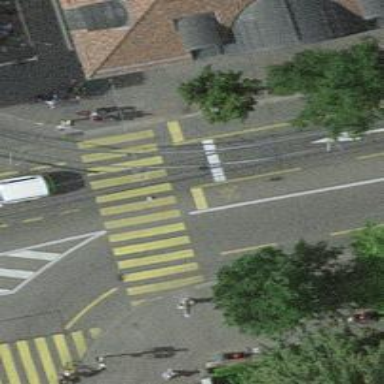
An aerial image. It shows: Tram railway with one track and electrified by contact line.